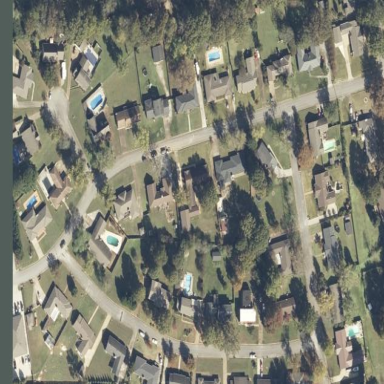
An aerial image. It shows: Residential area within neighborhood.